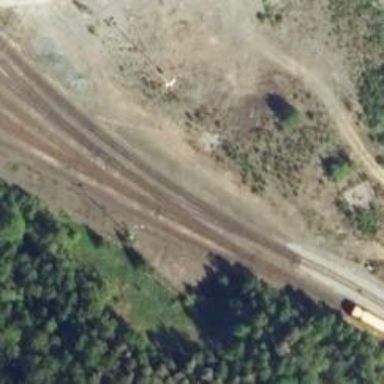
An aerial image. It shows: Railway spur service.